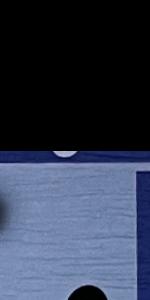
Label: Empty